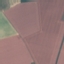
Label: AnnualCrop